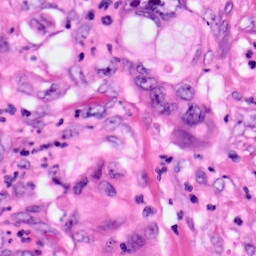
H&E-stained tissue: Pancreatic